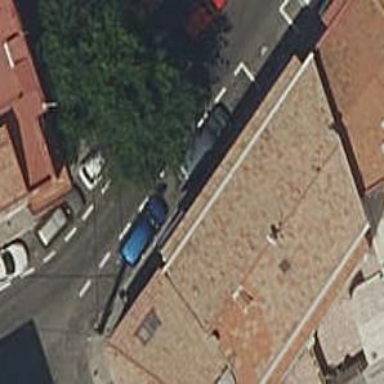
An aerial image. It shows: Smooth asphalt road in residential area.